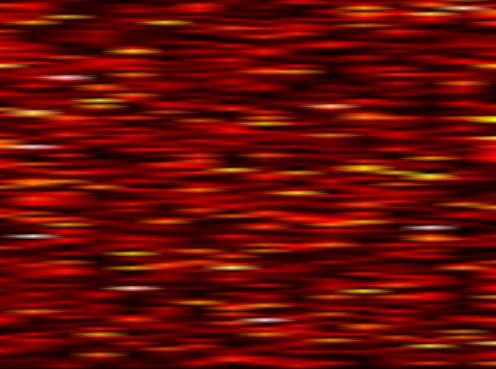
Label: OFDM